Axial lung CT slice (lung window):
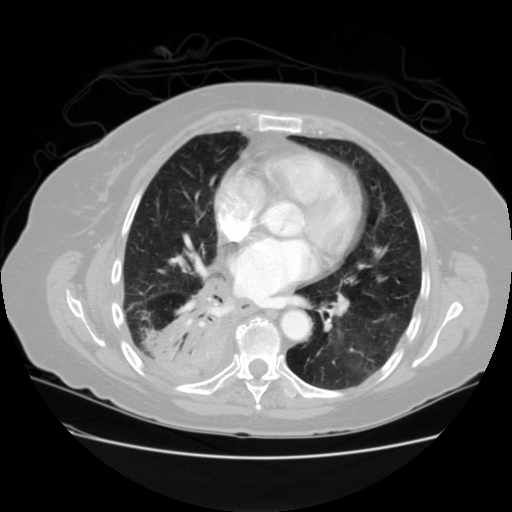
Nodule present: no